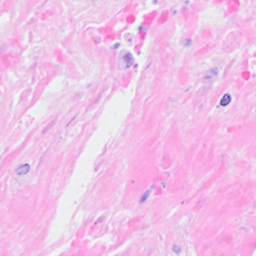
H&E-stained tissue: Breast